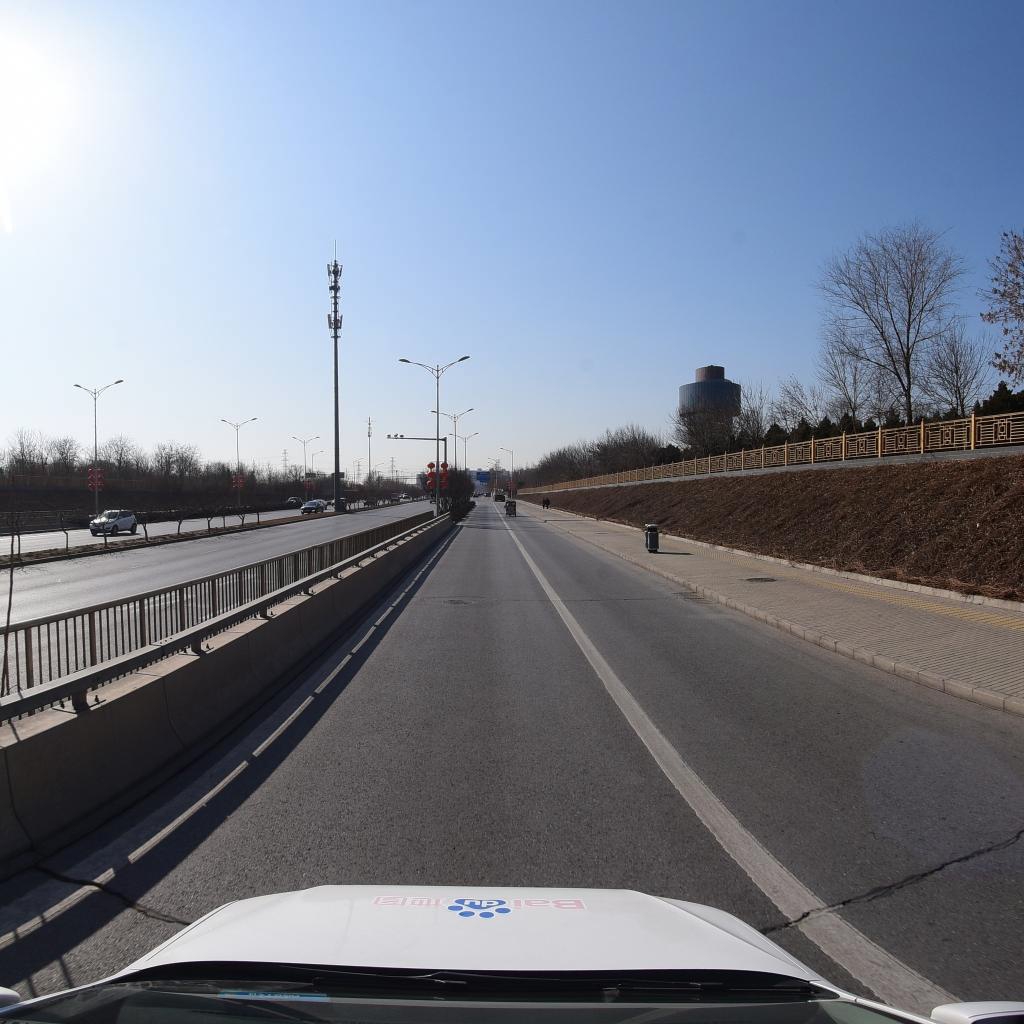
Region: Fengtai
Road damage annotations: transverse crack, manhole cover, transverse crack, transverse crack